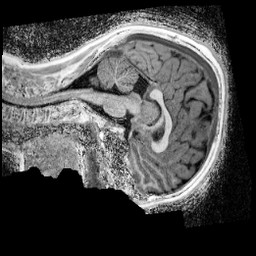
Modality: UNIT1_denoised
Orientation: sagittal
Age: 12
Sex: male
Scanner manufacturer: siemens
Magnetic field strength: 3 T
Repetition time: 4 s
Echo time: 0.00299 s